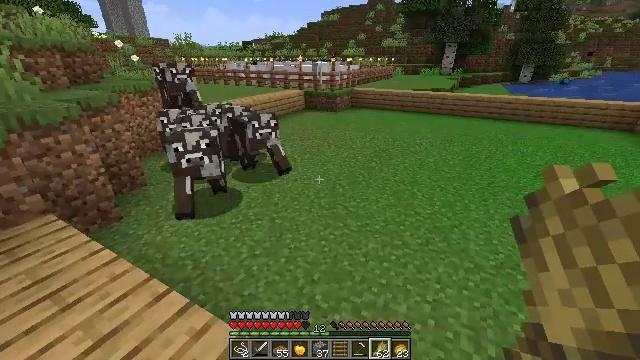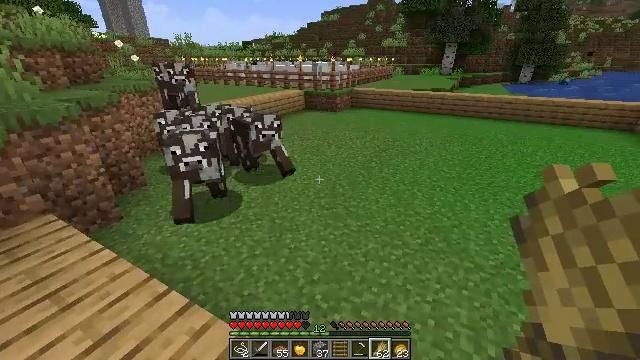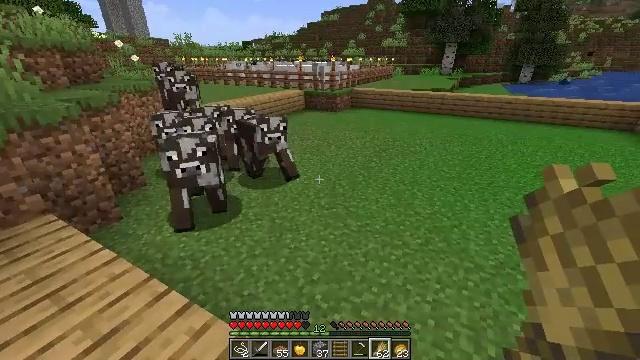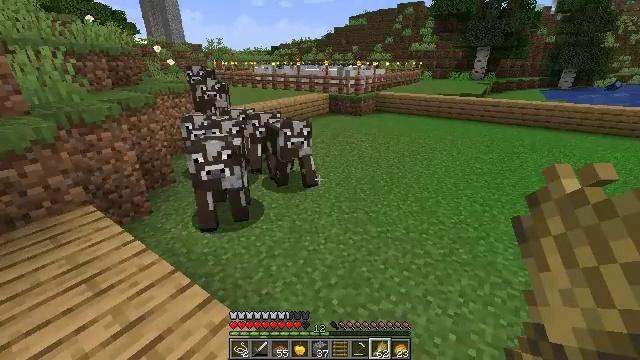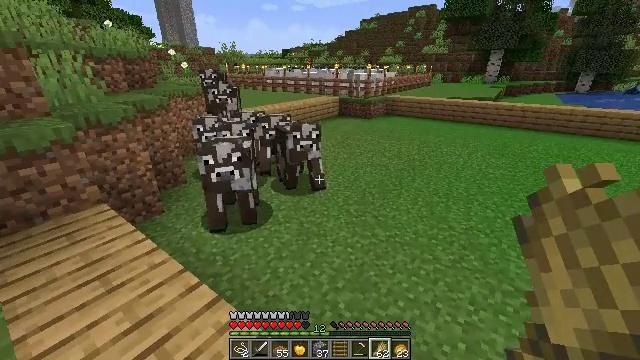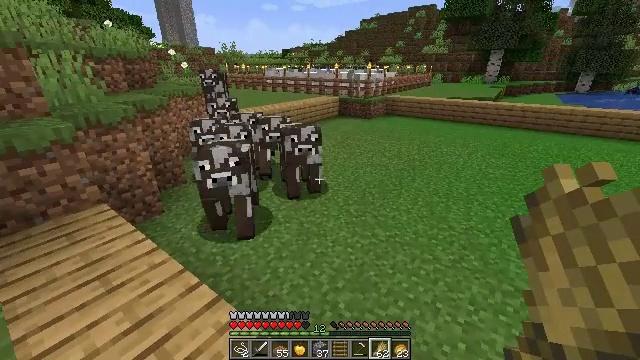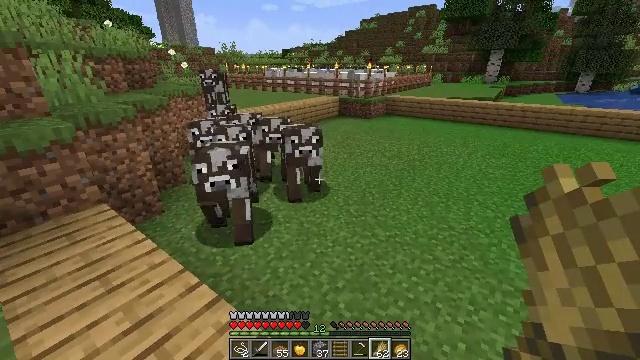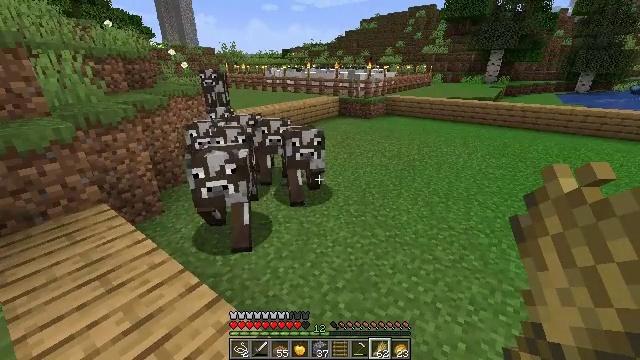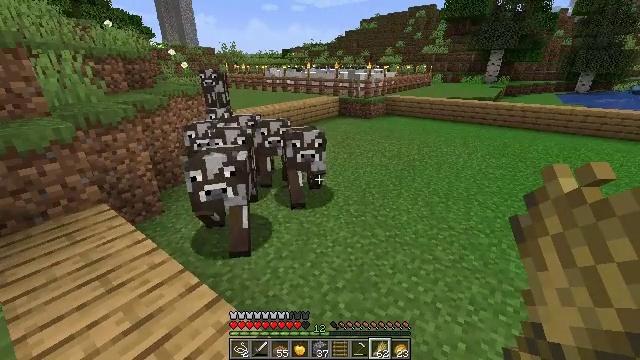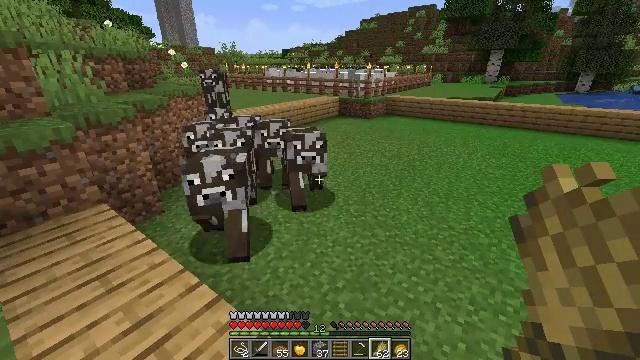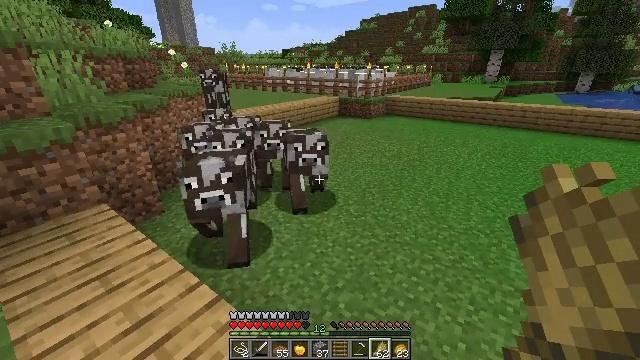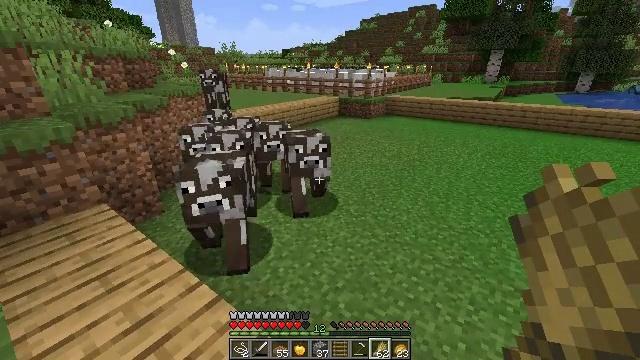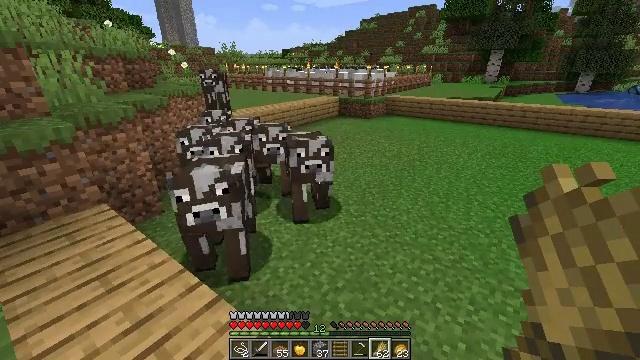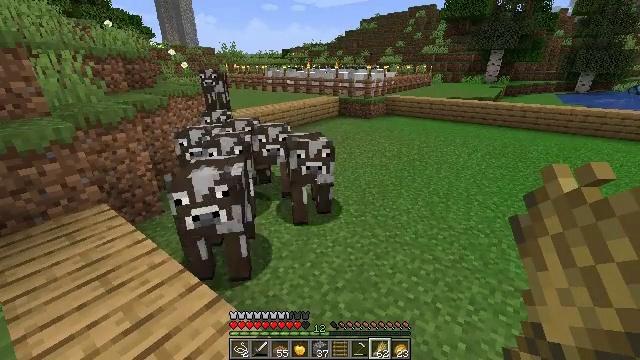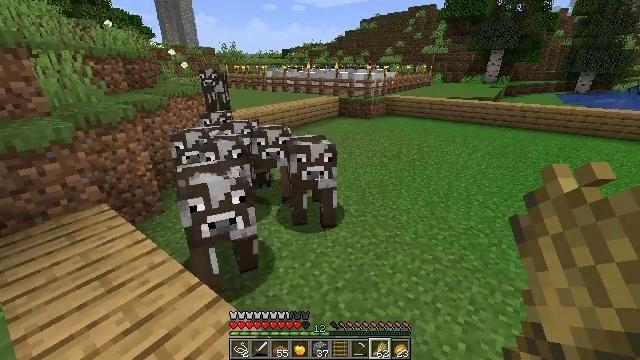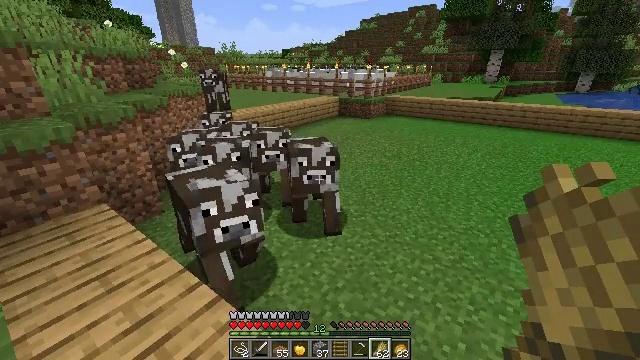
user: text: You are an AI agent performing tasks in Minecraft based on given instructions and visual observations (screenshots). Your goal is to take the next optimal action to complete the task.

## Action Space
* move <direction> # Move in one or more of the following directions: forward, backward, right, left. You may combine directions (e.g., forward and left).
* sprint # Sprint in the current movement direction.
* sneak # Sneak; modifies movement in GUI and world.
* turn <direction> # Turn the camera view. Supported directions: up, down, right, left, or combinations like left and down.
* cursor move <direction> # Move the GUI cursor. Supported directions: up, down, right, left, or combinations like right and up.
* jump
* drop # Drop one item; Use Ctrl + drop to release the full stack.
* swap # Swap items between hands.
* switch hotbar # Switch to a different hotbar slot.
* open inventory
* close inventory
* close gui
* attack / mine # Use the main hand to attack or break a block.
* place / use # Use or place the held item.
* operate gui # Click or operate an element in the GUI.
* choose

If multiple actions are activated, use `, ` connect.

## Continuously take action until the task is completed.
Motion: motion action
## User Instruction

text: Gather the jungle trapdoor by mining it.
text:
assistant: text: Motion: no_op
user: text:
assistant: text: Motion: no_op
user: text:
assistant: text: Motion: turn left
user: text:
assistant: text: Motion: turn left
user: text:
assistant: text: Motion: no_op
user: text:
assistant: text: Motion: no_op
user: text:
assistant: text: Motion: no_op
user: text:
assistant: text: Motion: no_op
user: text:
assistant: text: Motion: no_op
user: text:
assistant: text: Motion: no_op
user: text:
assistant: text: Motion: no_op
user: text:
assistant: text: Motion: no_op
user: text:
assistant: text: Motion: no_op
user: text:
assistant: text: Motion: no_op
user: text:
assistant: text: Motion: no_op
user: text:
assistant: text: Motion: no_op
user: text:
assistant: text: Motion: no_op
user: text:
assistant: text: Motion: no_op
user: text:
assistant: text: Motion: move forward
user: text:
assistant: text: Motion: move forward
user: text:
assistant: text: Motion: move forward
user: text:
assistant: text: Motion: move forward
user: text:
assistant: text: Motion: move forward, turn left
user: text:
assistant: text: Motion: move forward, turn left and up
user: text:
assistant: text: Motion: move forward, turn left and up
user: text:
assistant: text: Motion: move forward, turn left and up
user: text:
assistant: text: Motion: move forward, turn left and up
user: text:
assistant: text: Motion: move forward, turn left and up
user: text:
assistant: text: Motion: move forward, turn left and up
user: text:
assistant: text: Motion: move forward